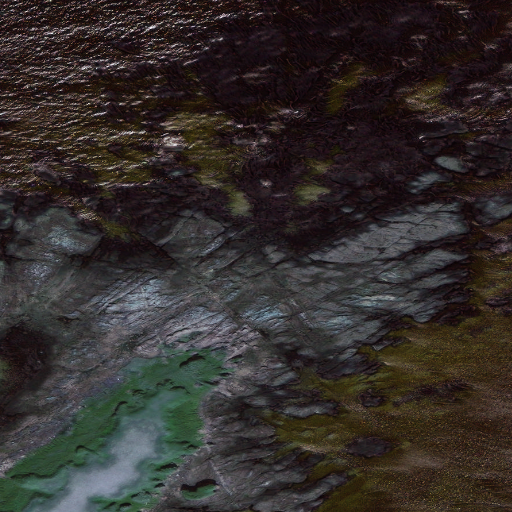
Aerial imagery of cape in Alaska named Constantine Point containing only unknown